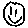
Label: smiley face